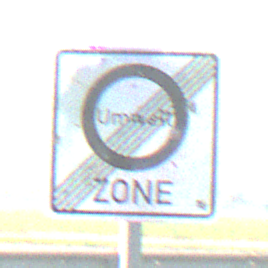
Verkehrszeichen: EndeUmweltzone
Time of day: MorningAfternoon
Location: Outdoor (Special)
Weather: Clear
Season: NotSpecified
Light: Natural